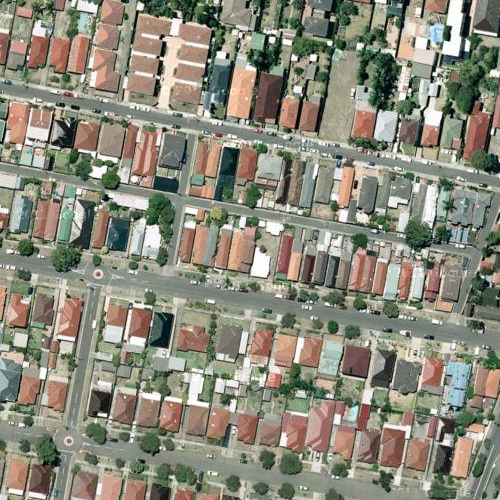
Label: sydney